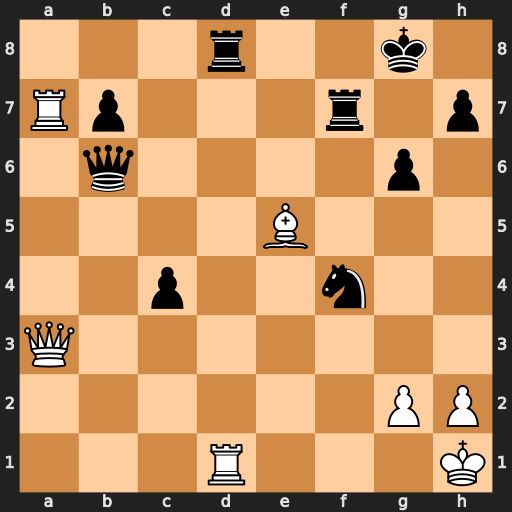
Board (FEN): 3r2k1/Rp3r1p/1q4p1/4B3/2p2n2/Q7/6PP/3R3K
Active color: w
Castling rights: -
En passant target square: -
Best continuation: Rxd8+ Qxd8 Ra8